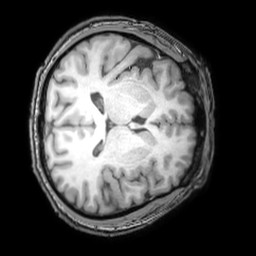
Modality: T1w
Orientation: axial
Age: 43
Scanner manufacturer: philips
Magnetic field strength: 3 T
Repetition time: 0.007 s
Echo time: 0.003501 s